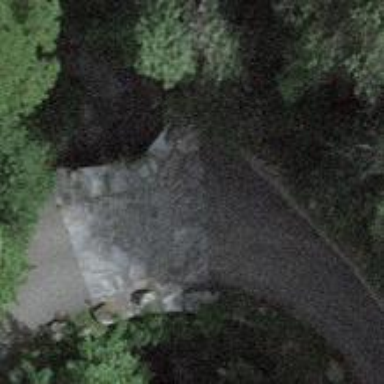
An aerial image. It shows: Unclassified road with bridge.